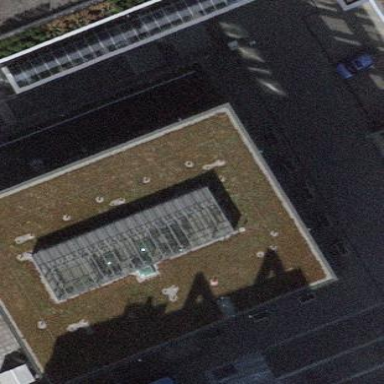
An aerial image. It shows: Office building.